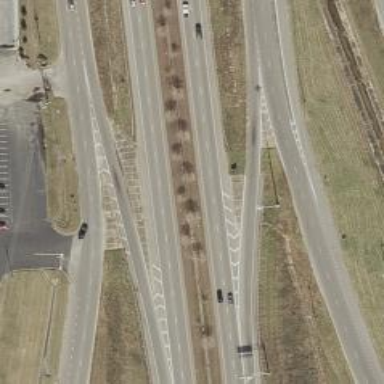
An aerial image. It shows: Trunk expressway with asphalt surface. It is dual carriageway.